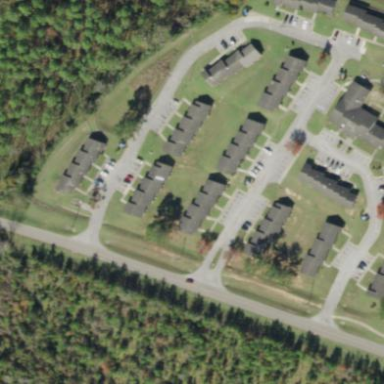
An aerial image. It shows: Residential area composed of single-family homes.